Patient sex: M
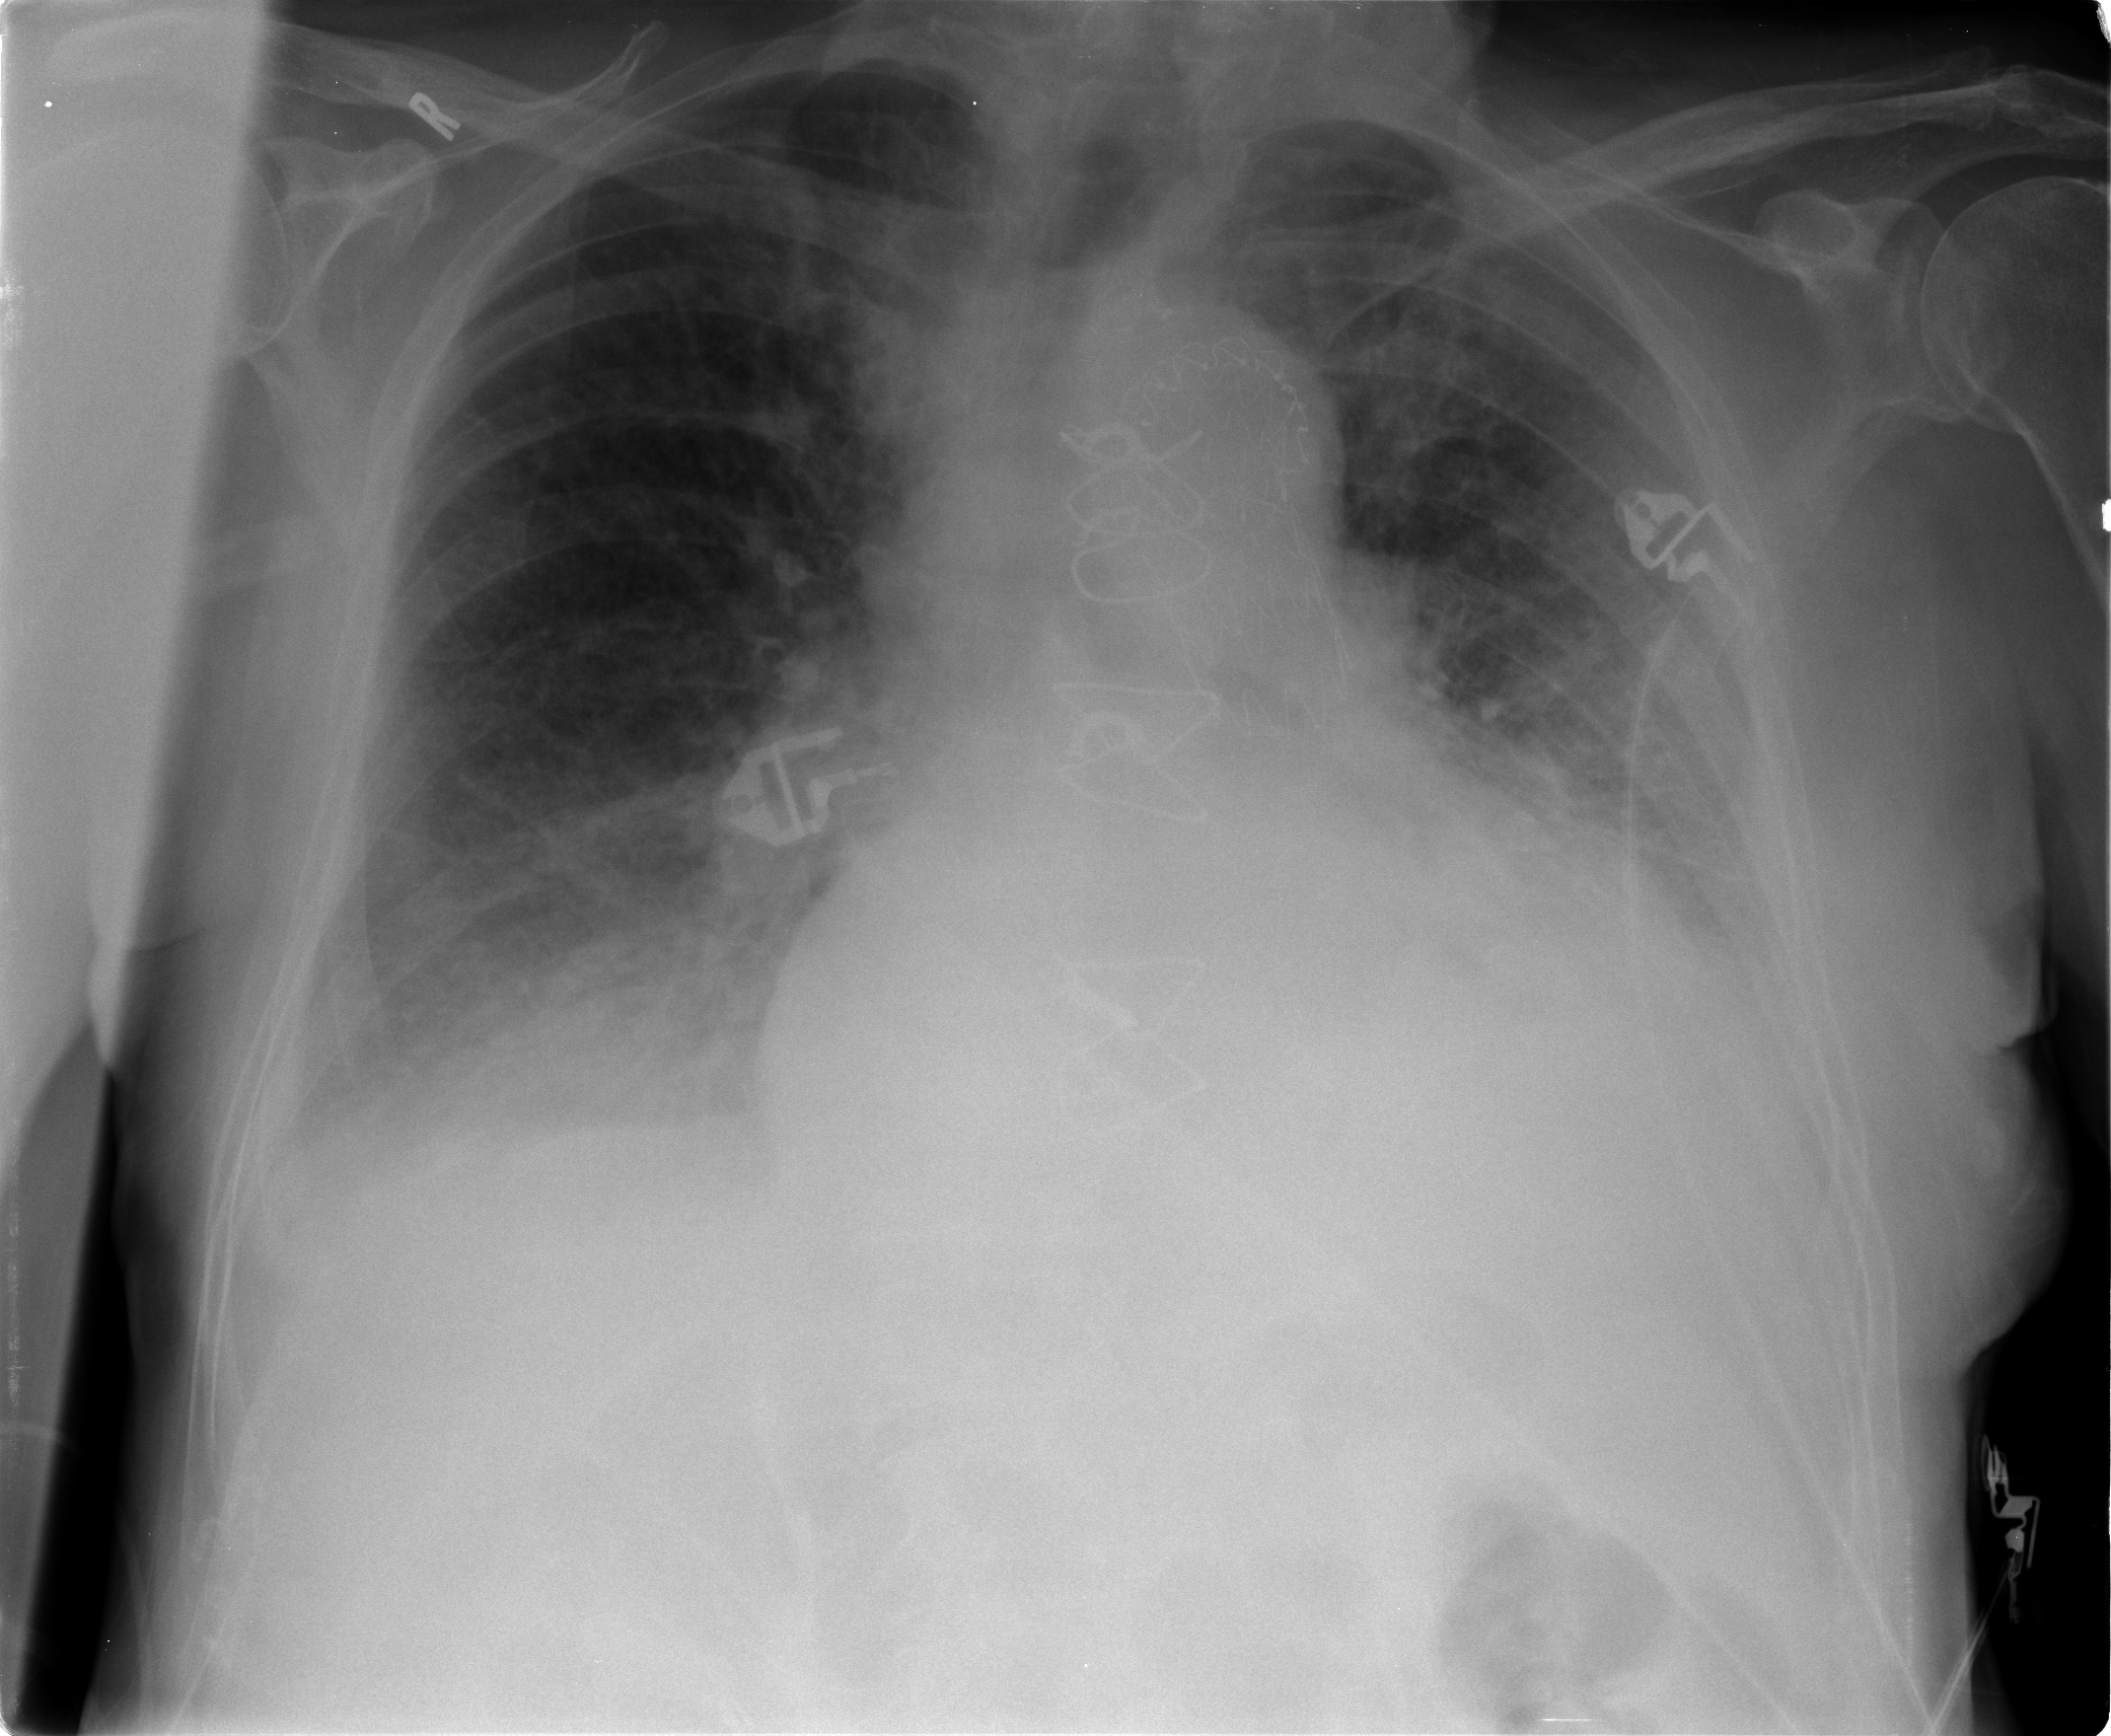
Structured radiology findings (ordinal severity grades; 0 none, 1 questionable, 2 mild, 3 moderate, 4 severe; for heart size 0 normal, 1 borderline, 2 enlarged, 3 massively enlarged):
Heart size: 2
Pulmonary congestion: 2
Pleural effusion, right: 2
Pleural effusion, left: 2
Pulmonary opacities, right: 1
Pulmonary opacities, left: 1
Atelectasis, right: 2
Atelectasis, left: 2